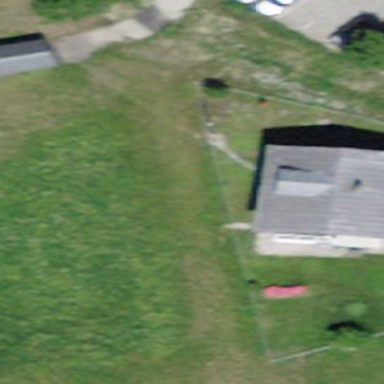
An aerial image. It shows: Simple and straightforward house.